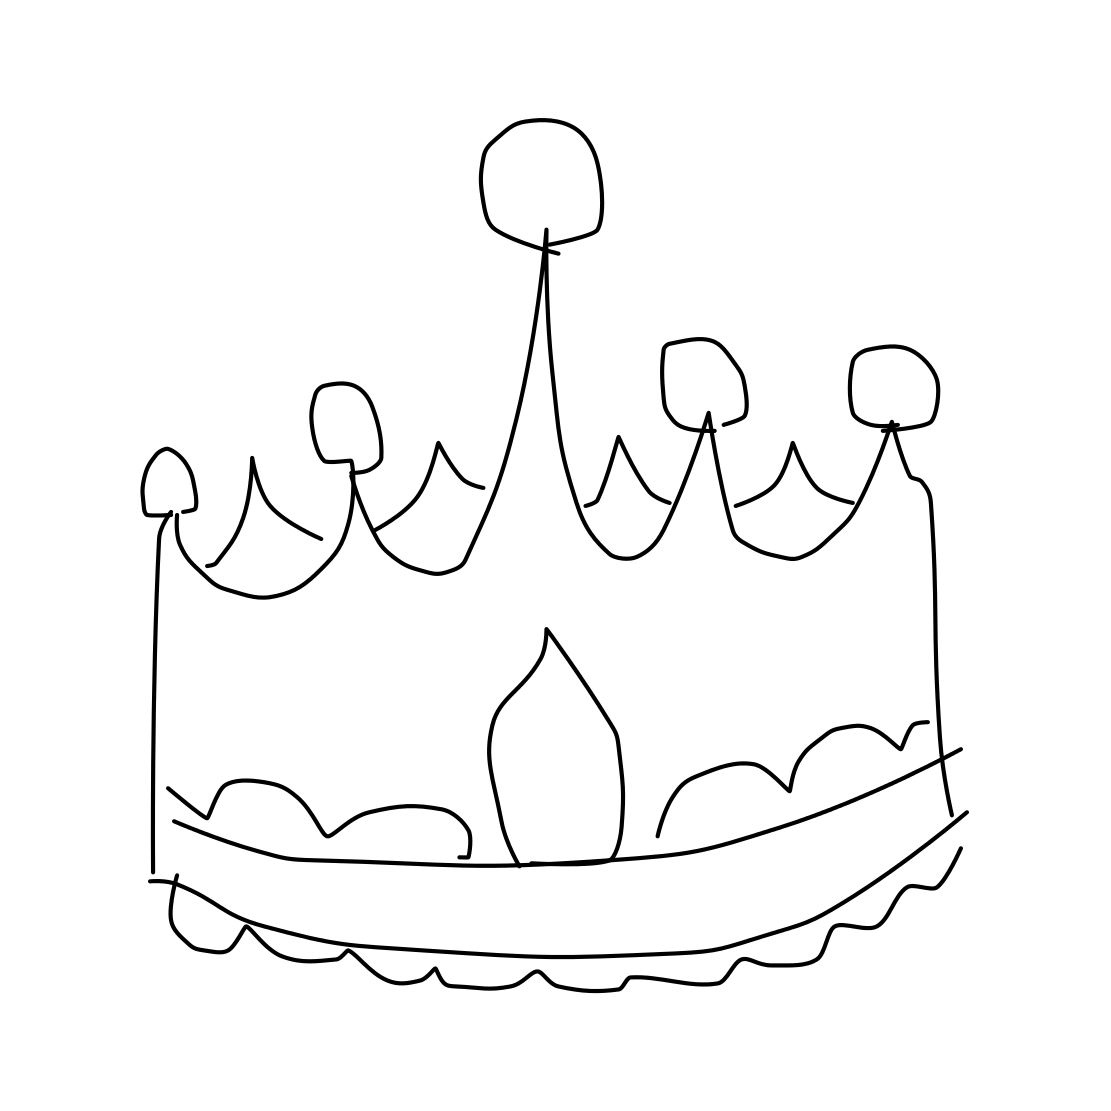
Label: crown